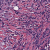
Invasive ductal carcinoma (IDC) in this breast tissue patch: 1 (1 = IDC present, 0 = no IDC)